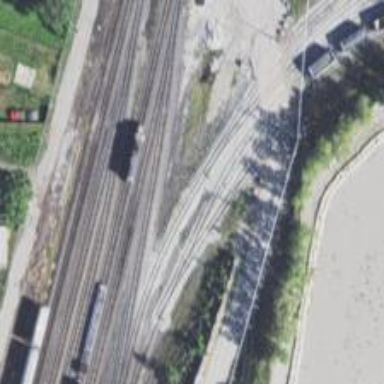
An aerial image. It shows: Railway yard used for servicing trains.